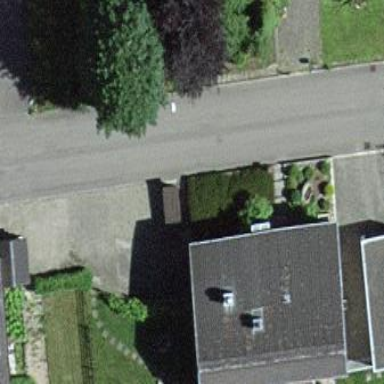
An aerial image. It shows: Residential building.